Question: I would like to simply show a second ViewController from a already active ViewController by code. I would like to do this as much as possible with only coding (instead of drag and drop thing in the storyboard)
I tried to do as follow, but the second view doesn't popup.
My Storyboard. Left is the initial view, right is the view I like to open from the initial view. In the screen is the right view clicked, so you can see the properties on the right:

My initial UIViewcontroller class:
'''
class ViewController: UIViewController {
override func viewDidLoad() {
super.viewDidLoad();
dosomestuff();
showTimeline(); // << --------------------
}
func showTimeline() {
let storyboard = UIStoryboard(name: "Main", bundle: nil)
let vc = storyboard.instantiateViewControllerWithIdentifier("Timeline") as! UIViewController
self.presentViewController(vc, animated: true, completion: nil)
//self.showViewController(vc, sender: self);
}
'''
Question Update, because it is unclear what I am asking :
When I start the App only the first screen is present. No crash just a Warning in the Log "Warning: Attempt to present on whose view is not in the window hierarchy!"
any help how to do this ?
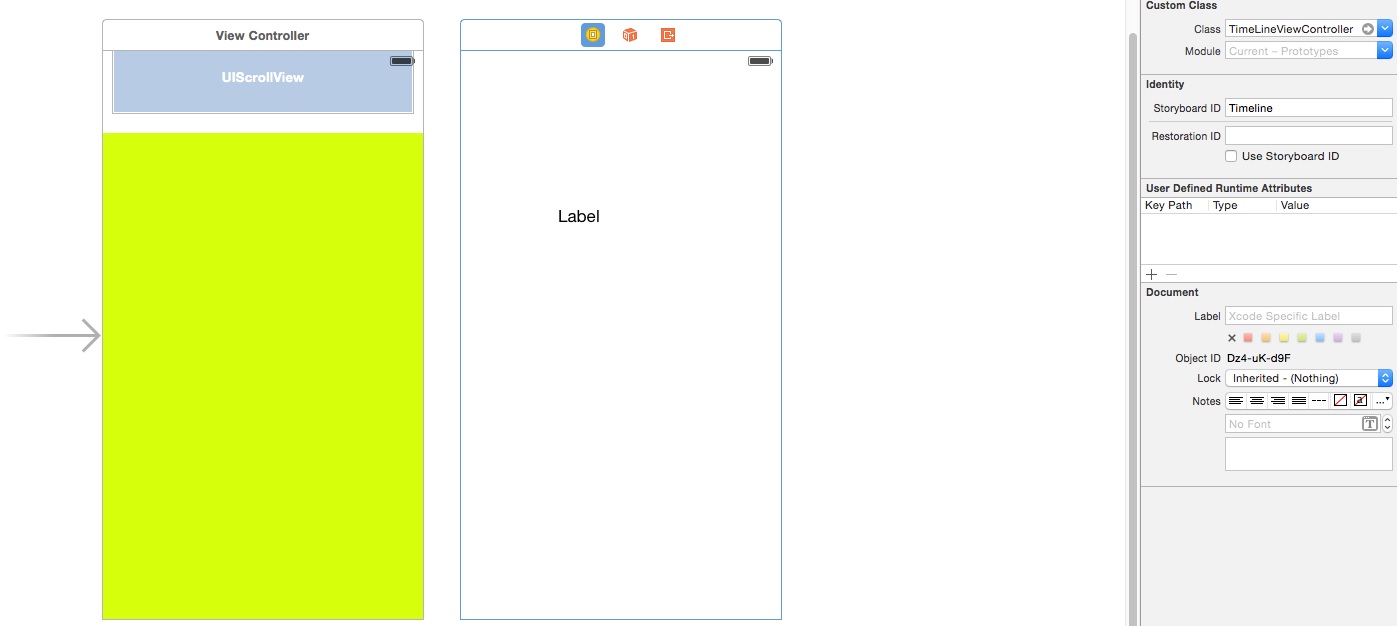
Answer: As Wain described, you need to change your 'rootController' like this :
'''
func showTimeline() {
let storyboard = UIStoryboard(name: "Main", bundle: nil)
let vc = storyboard.instantiateViewControllerWithIdentifier("Timeline") as! UIViewController
UIApplication.sharedApplication().keyWindow.rootViewController = vc;
}
'''
Or add 'showTimeline()' into 'ViewDidAppear:'
'''
override func viewDidAppear(animated: Bool) {
super.viewDidAppear(animated)
showTimeline();
}
'''
Think it should works ;)